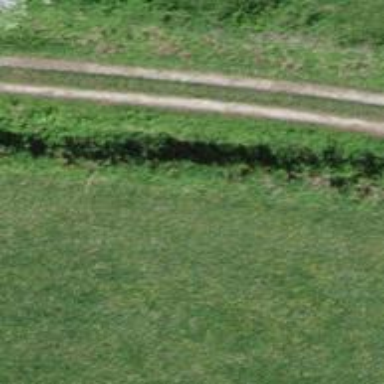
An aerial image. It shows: Hedge barrier.